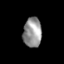
Tissue: skin
Cell type: Epithelial cells
Senescence score: 0.8096
Nuclear area (px): 536
Mean DAPI intensity: 148.373